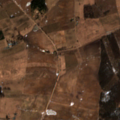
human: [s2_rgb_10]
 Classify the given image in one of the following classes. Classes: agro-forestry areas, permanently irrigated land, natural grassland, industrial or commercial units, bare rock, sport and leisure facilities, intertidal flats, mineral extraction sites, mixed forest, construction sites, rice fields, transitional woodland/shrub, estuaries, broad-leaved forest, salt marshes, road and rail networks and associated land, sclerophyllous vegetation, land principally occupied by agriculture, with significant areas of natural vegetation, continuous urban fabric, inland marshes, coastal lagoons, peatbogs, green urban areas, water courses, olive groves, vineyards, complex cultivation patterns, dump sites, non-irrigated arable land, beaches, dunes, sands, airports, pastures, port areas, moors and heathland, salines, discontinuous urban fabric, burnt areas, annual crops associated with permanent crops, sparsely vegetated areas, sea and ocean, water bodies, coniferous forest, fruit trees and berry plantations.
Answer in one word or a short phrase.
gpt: non-irrigated arable land, pastures, complex cultivation patterns, land principally occupied by agriculture, with significant areas of natural vegetation, broad-leaved forest